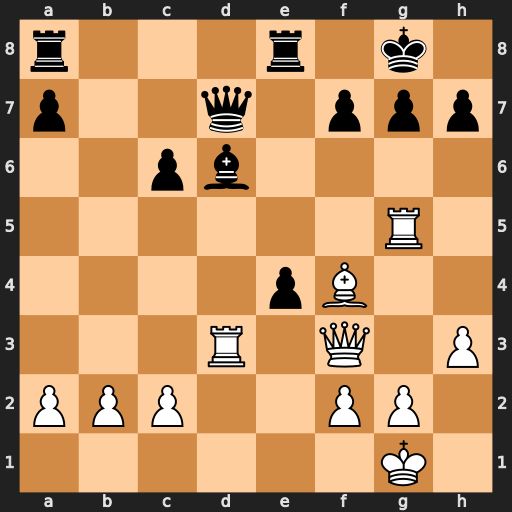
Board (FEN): r3r1k1/p2q1ppp/2pb4/6R1/4pB2/3R1Q1P/PPP2PP1/6K1
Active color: w
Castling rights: -
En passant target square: -
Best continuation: Rxg7+ Kxg7 Qg3+ Kh8 Rxd6